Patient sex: F
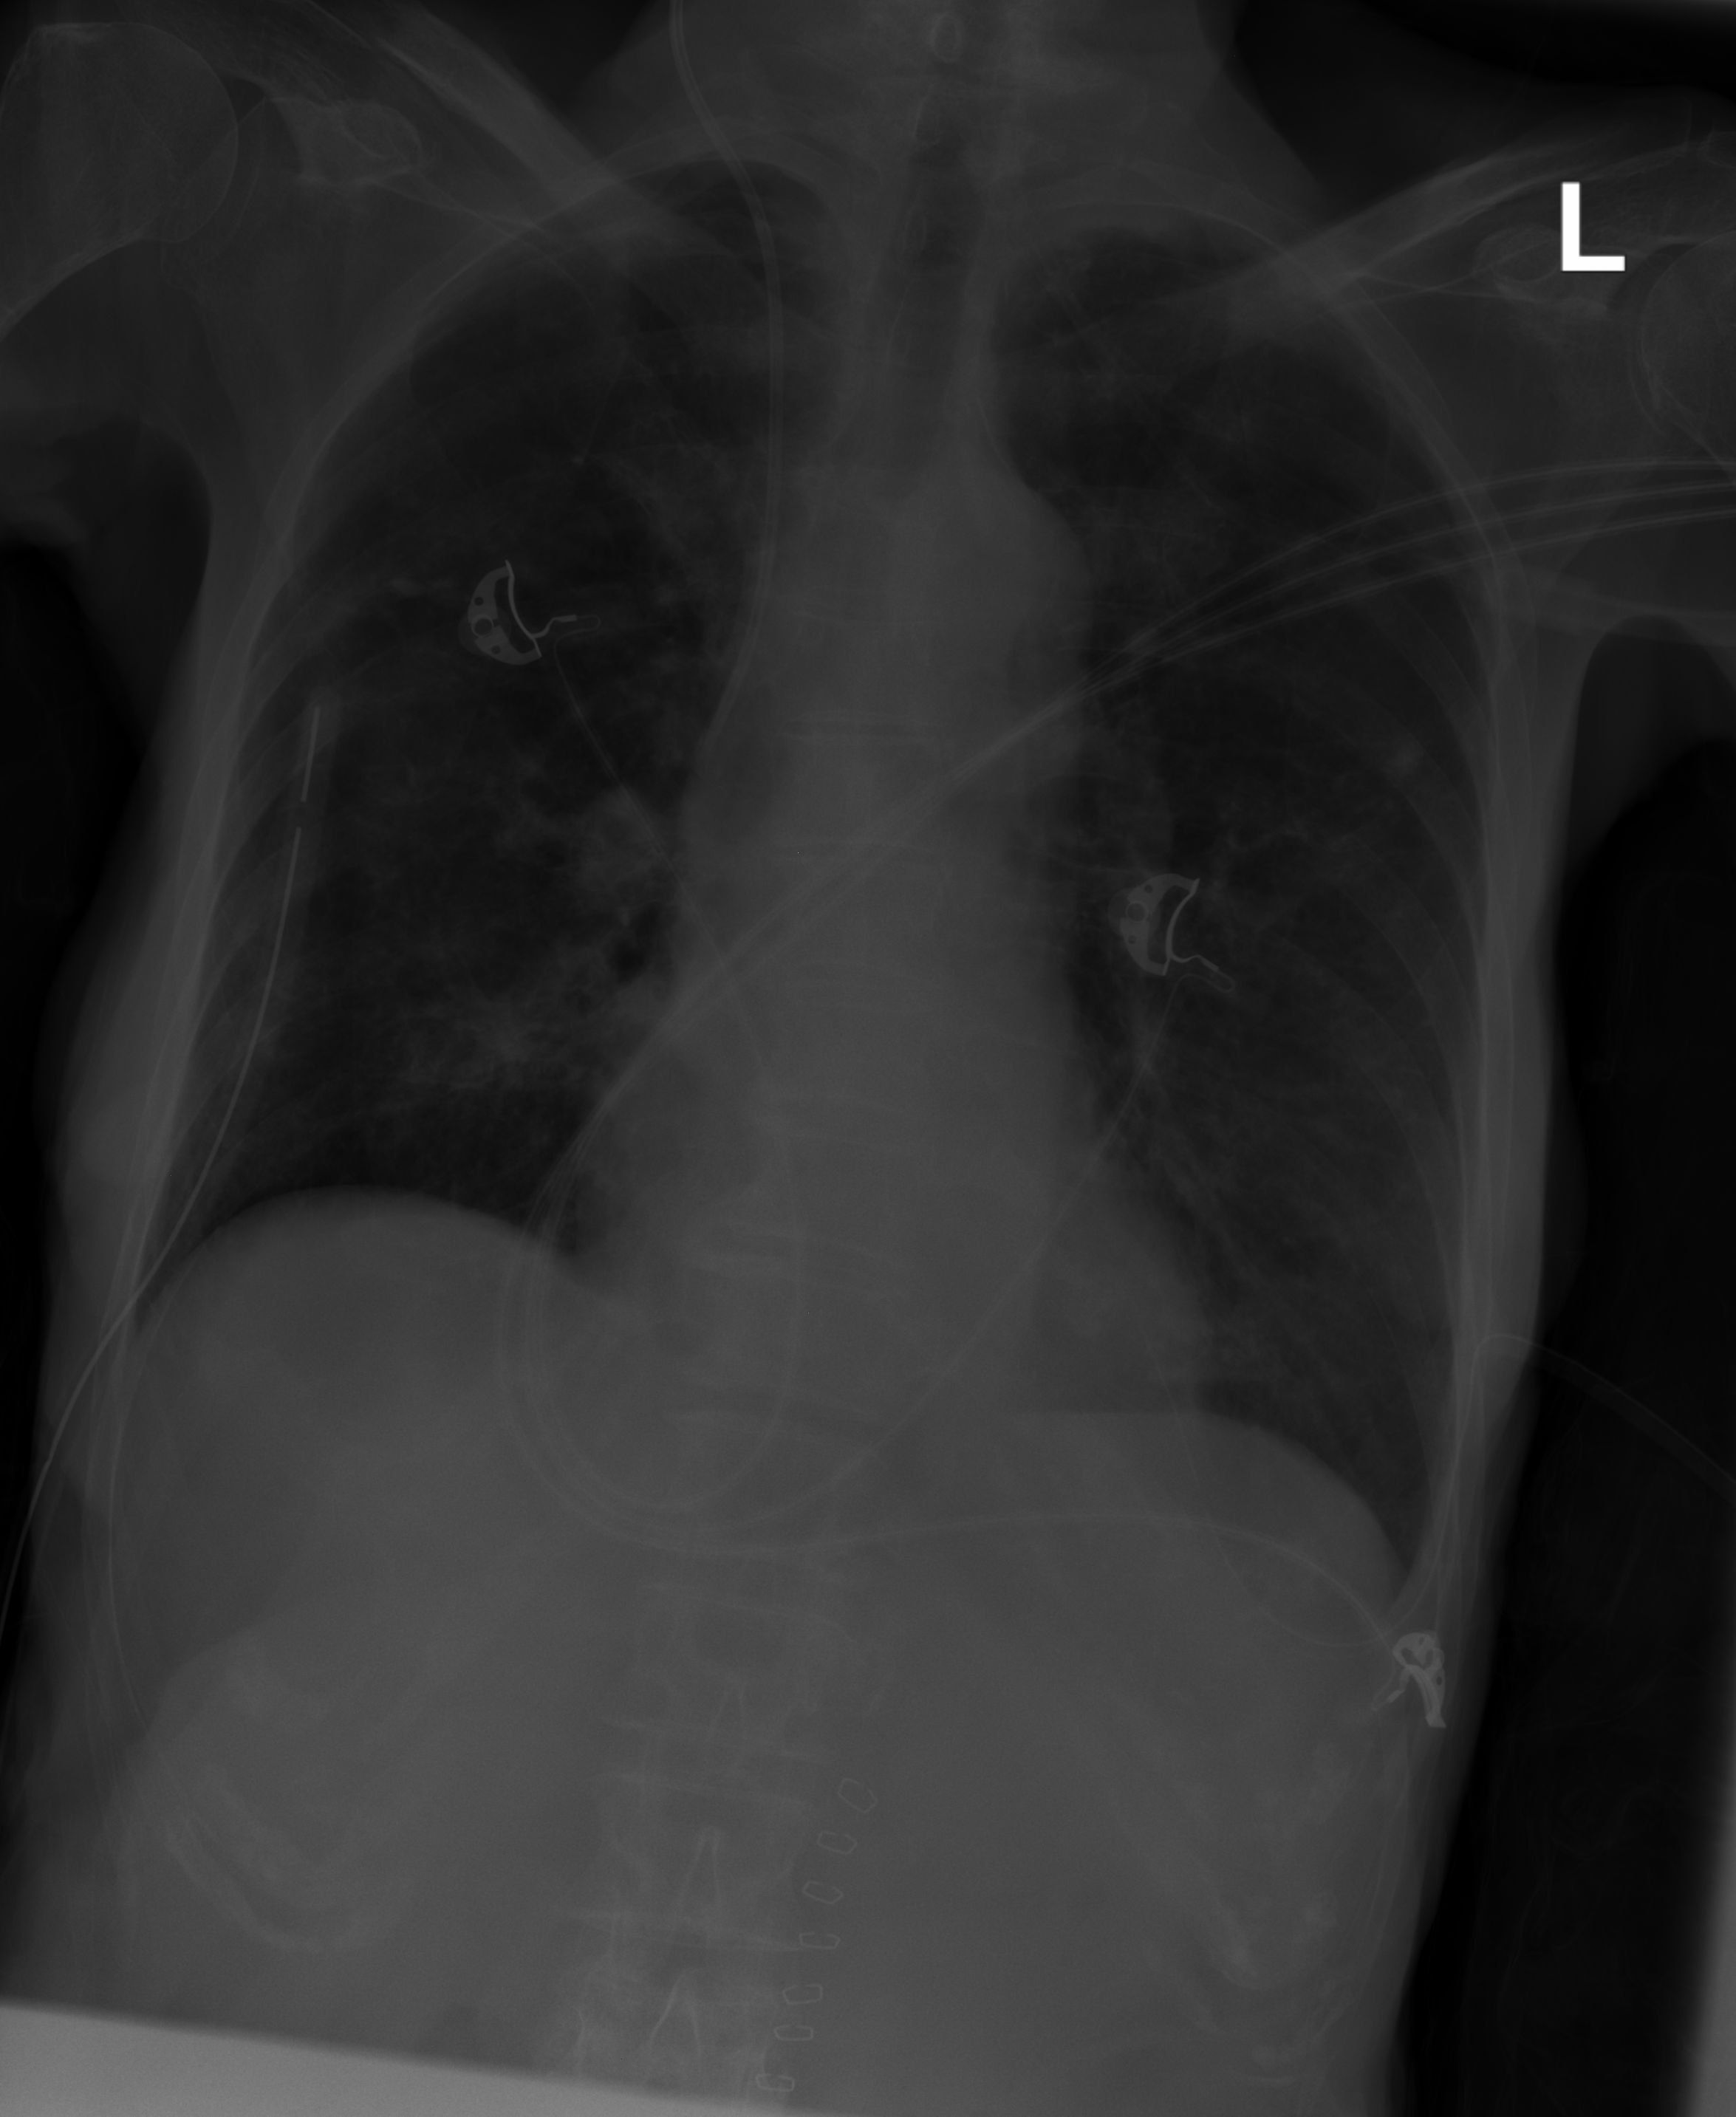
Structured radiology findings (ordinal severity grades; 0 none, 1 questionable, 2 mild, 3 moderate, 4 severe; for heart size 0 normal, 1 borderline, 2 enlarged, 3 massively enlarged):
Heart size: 0
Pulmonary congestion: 0
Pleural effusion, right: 0
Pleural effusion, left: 0
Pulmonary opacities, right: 0
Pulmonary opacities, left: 0
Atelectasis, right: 2
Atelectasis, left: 0